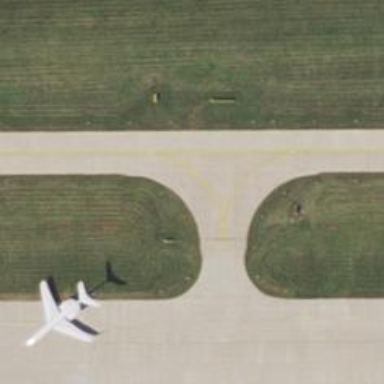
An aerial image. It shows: Image of taxiway at airport.